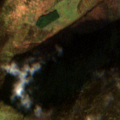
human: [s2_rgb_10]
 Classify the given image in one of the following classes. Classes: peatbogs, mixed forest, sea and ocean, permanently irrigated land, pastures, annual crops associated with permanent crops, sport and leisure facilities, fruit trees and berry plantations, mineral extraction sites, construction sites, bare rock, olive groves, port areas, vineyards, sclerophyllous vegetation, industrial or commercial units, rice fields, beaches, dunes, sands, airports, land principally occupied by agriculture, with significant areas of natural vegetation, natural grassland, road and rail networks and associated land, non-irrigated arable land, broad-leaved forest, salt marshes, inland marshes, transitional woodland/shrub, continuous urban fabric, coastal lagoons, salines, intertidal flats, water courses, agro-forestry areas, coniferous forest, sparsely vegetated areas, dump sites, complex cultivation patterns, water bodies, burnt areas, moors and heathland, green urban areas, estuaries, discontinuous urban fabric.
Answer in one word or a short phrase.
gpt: moors and heathland, peatbogs